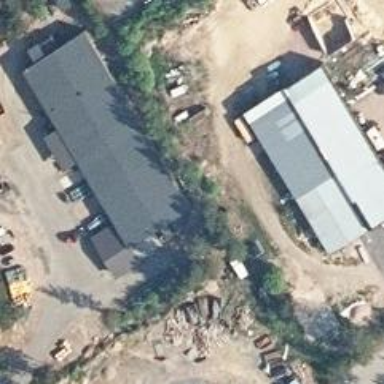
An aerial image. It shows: Industrial building.